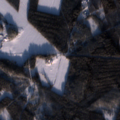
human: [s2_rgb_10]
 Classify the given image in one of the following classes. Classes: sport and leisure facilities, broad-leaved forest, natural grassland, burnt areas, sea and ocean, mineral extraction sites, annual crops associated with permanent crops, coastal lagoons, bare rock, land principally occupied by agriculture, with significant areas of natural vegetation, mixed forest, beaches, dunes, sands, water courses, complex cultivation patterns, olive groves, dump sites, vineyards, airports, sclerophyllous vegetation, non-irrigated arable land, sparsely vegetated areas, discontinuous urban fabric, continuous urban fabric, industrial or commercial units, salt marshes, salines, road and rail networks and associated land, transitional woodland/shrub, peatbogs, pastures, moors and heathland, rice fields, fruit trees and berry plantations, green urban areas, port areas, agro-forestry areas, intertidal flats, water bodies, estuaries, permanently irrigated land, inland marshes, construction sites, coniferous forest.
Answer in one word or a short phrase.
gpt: land principally occupied by agriculture, with significant areas of natural vegetation, coniferous forest, mixed forest